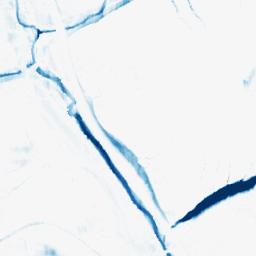
Category: morphological
Decomposition family: morphological_ellipse
Decomposition parameters: operation: closing
width: 20
height: 5
Upsampling method: cubic_catmull_rom
Upsampling parameters: scale: 4
Upsampling scale: 4